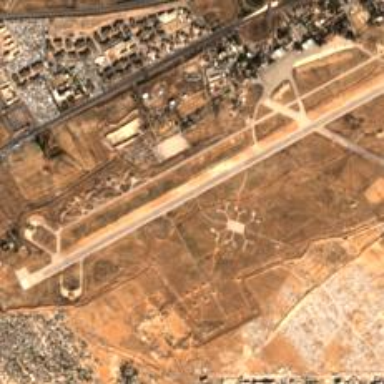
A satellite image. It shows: Runway at airport.